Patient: sex M, age 72
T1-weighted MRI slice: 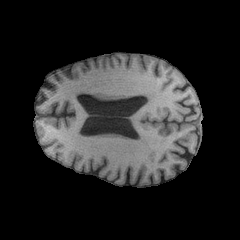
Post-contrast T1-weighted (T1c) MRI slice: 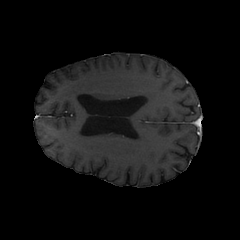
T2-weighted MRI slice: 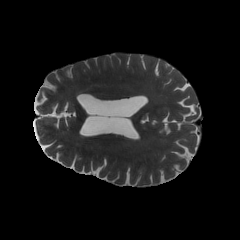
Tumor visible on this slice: no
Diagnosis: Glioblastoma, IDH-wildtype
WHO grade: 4